Question: I'm developing a layer system feature for my Flash app (AS3 + Flash CS5). The goal is to create a system like Photoshop has where elements belong to a layer. These different layers could be hide or locked (to avoid element moves).
I want to create a MovieClip (with basic class called 'Layer') and associate it others MovieClip.
Something like this:

This should be compossed by more MovieClips: eye (to control layer visibility), name (to allow dynamic name changes) and lock (to lock elements inside the layer).
How can I reference these differents MovieClips inside my basic class 'Layer'? Or how can I consider my design to allow this behaviour?
Thanks!
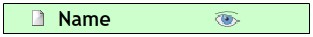
Answer: The only way to optimally make this that I can think of right now is to have two classes.
A "Layer" class that has all the "drawings". this can be only a MovieClip (or a class that extends MovieClip).
Next you have the "LayerInfo" that has the visual aspect that you show in the image. This class also extends MovieClip, but has a variable, let's call it visualLayer, that is a reference to the Layer on the stage.
So basically, when you press the "New Layer" button, you crate two objects: The drawing Layer, and the LayerInfo object. next, if can simply have a public method hideLayer for turning the layer on and of. It will be something like this:
'''
public function togleLayerVisibility():void{
this.visualLayer.visible = !this.visualLayer.visible;
//optional, you can make the eye different as well
//this.eye.togleVisual();
}
'''
In the same way you can do other stuff on the VisualLayer.